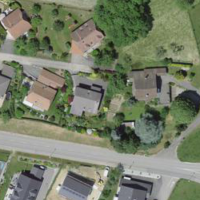
EUNIS habitat code: 55
Species observed at this site:
Cichorium intybus
Lysimachia punctata